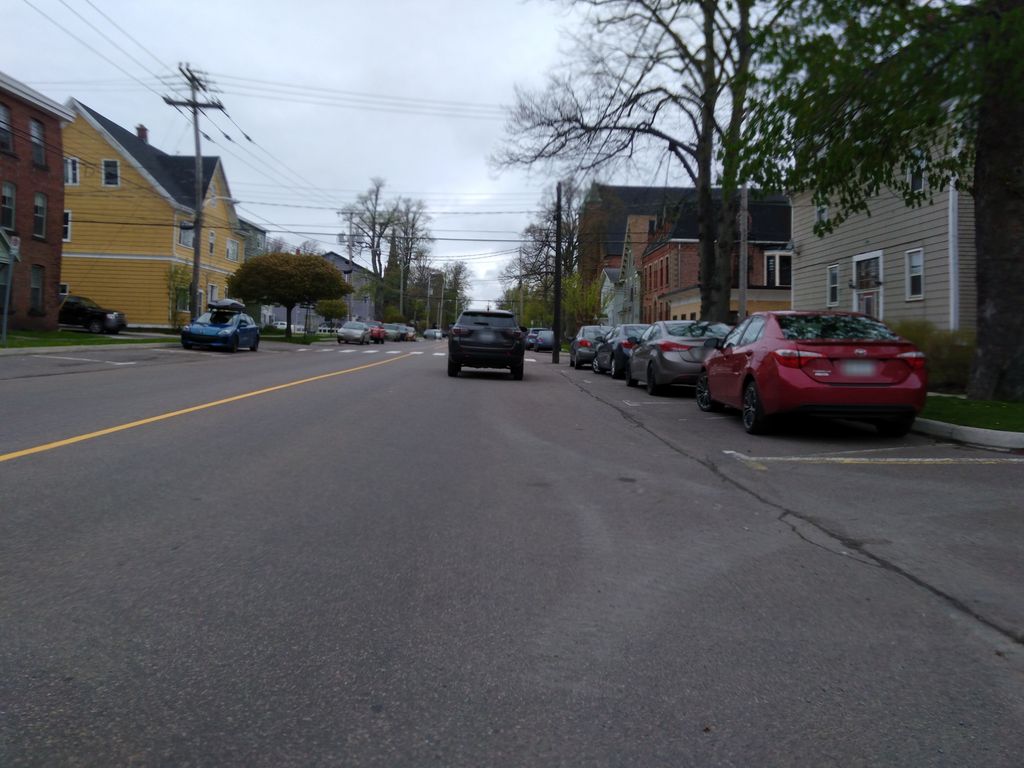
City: charlottetown